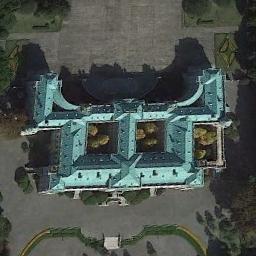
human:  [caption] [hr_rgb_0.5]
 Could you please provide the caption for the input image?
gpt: The palace is on the open place next to some trees .

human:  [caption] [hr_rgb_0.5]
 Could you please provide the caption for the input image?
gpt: The roofs of palaces are all black, And the whole looks like a rectangle .

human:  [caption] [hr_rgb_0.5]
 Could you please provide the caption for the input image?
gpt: The green palace is on the clearing and some trees are in the courtyards of the palace .

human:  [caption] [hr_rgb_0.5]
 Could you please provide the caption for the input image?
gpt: There are many trees of different sizes beside the palace .

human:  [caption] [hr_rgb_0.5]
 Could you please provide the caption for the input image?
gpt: There are some green lawns beside the cyan palace .